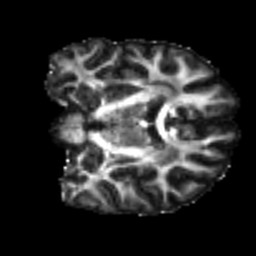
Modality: FA
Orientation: coronal
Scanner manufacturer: siemens
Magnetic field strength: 3 T
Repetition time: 4 s
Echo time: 0.0594 s